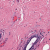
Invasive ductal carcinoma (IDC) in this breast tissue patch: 0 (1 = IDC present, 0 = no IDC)